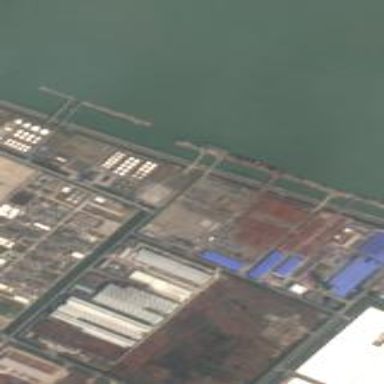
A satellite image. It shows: Port area.